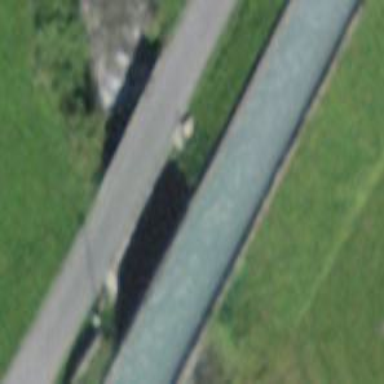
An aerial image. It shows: Aqueduct bridge over canal.